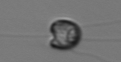
Label: flagellate_morphotype1